Field crop: tomato
Growth stage: 1
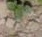
Species: solanum